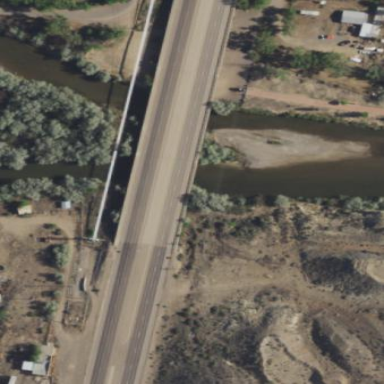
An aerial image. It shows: Man-made bridge.